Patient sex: M
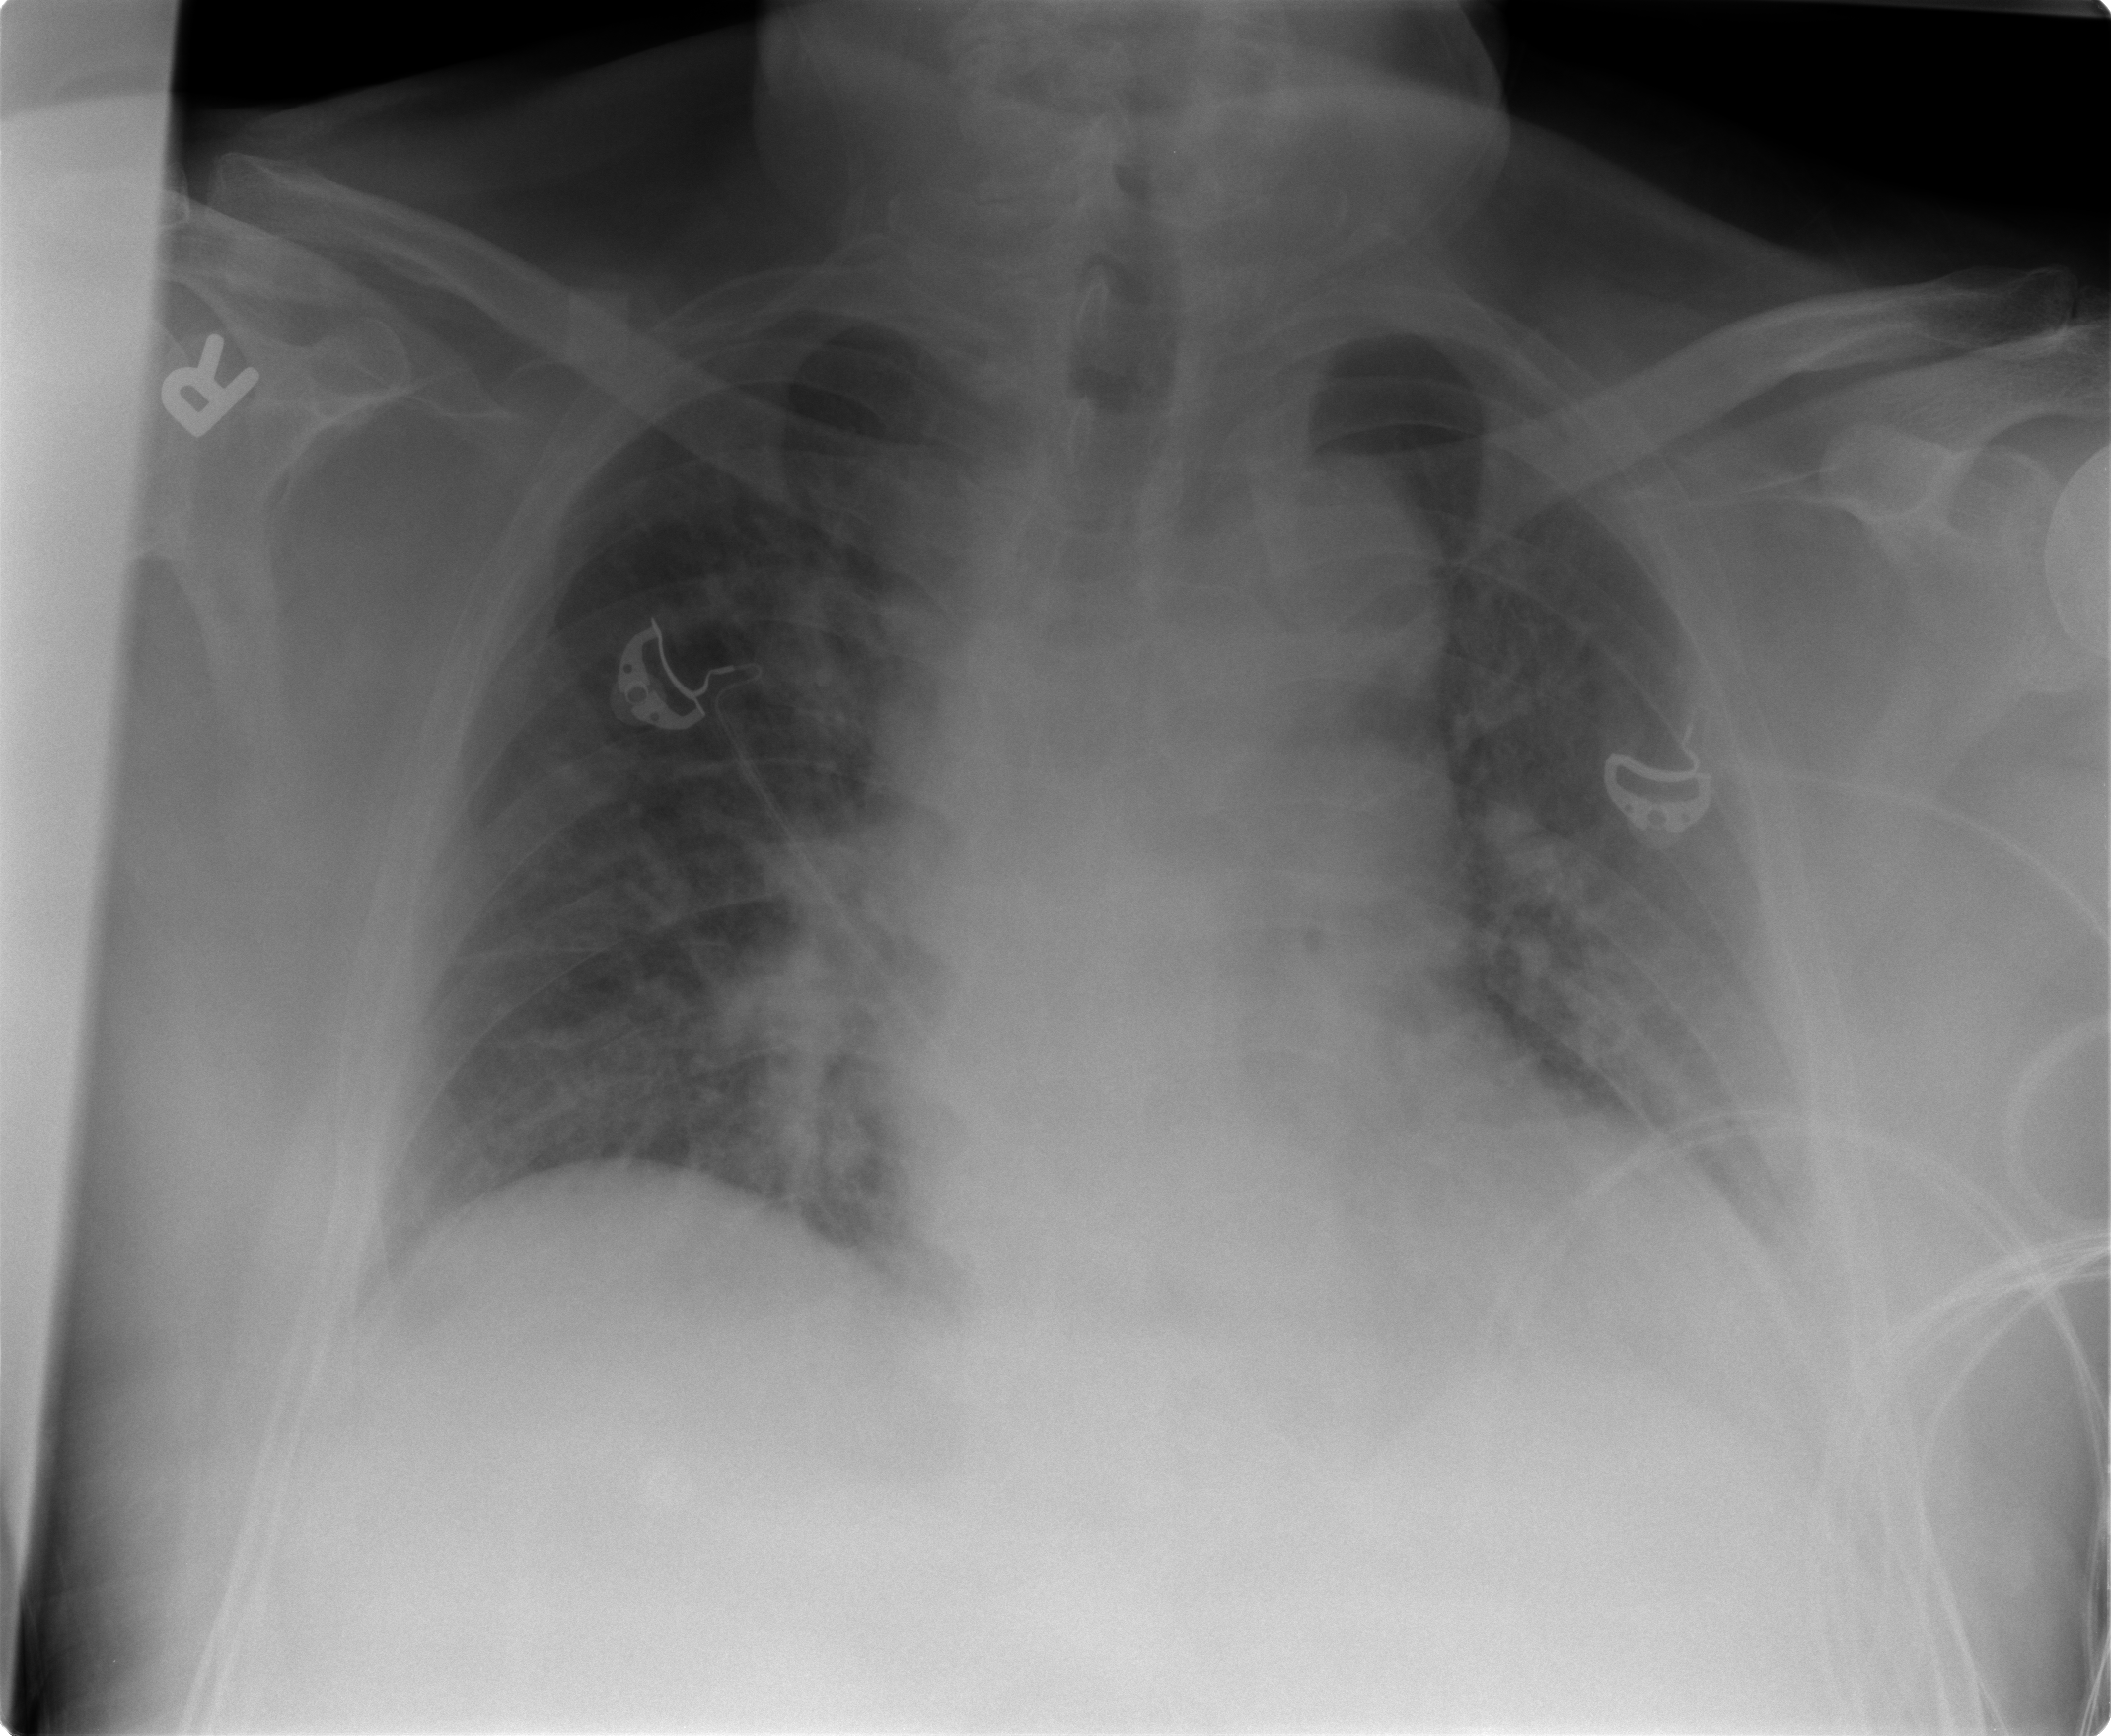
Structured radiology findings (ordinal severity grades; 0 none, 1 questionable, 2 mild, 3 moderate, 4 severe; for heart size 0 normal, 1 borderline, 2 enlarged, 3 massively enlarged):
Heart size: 1
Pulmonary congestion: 2
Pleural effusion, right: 0
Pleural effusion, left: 2
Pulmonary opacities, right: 2
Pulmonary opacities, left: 1
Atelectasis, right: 2
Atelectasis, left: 2